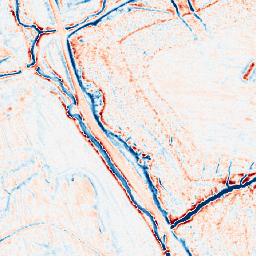
Category: edge_preserving
Decomposition family: anisotropic_diffusion
Decomposition parameters: iterations: 50
kappa: 100
gamma: 0.05
Upsampling method: nearest
Upsampling parameters: scale: 2
Upsampling scale: 2